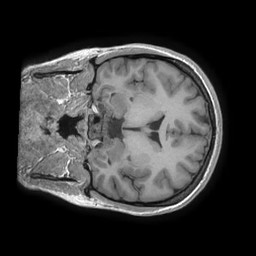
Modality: T1w
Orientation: coronal
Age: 21
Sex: female
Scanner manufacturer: ge
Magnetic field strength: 3 T
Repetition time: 0.007276 s
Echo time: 0.002804 s